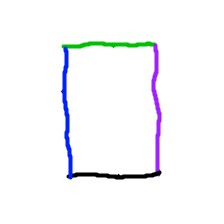
Shape: rectangle